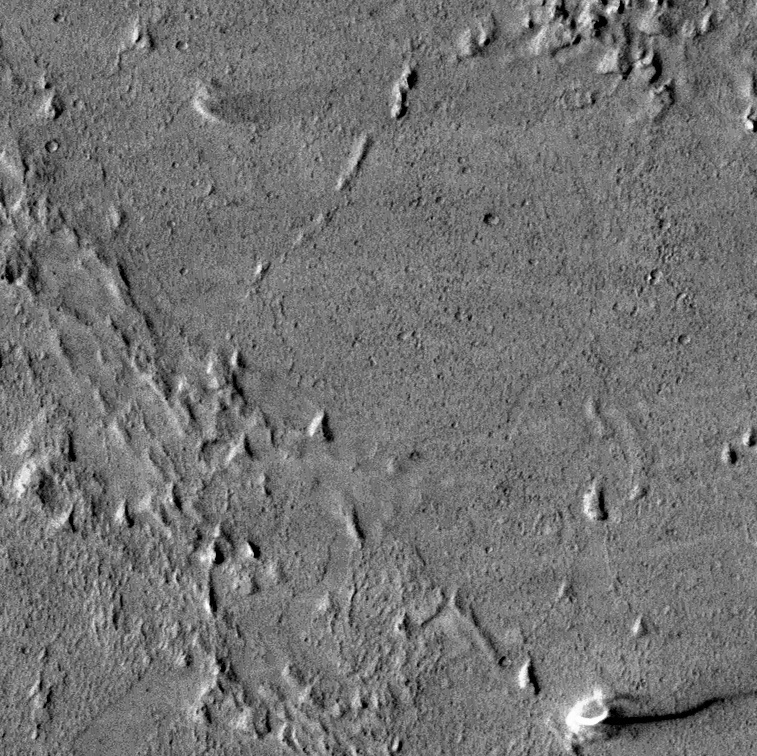
Label: dustdevil, dustdevil